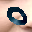
Label: 0